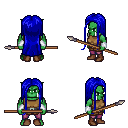
a pixel art fantasy rpg character, male body template, orc, green skin, leather chest armor, magenta pants, blue extra-long hairstyle, white cloth bracers, brown shoes, spear, four views (front, back, left, right), 2x2 character sprite sheet, small pixel art, hard edges, no anti-aliasing